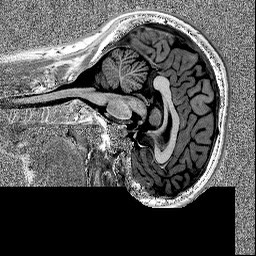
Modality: MP2RAGE
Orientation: sagittal
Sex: female